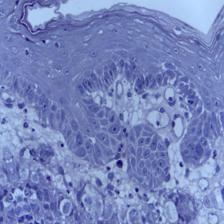
Diagnosis: Normal